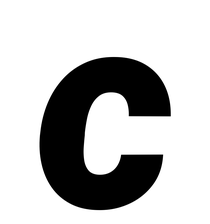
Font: Roboto-Italic_Black_Italic